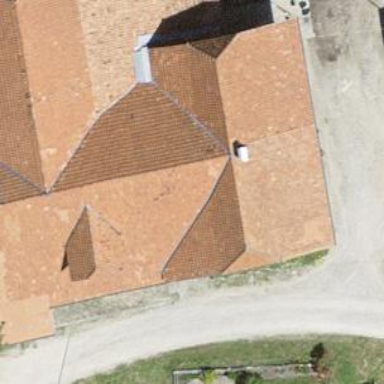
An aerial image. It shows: Farm building.